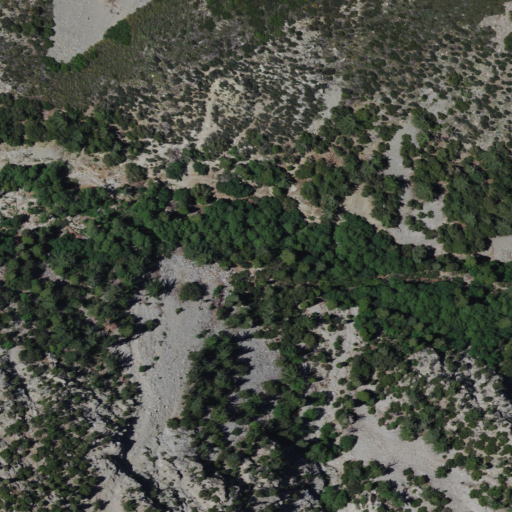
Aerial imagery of valley in California named Falling Rock Canyon containing evergreen forest, mixed forest, shrub, and woody wetlands